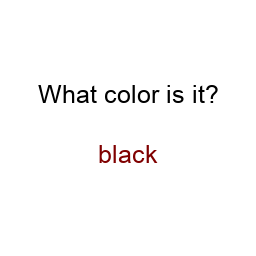
Color: maroon
Color name shown: black
Background color: white
Question text color: black